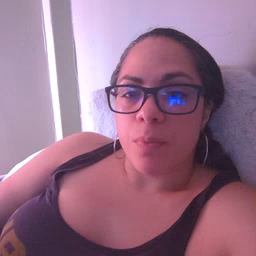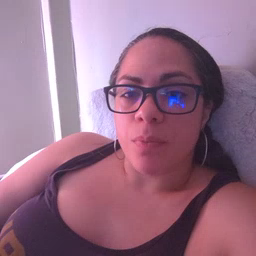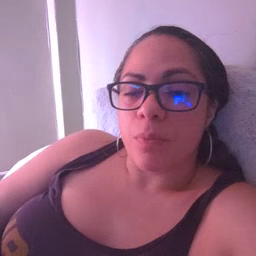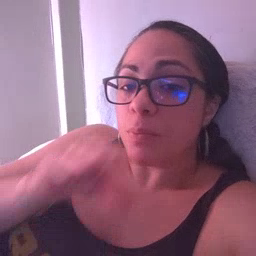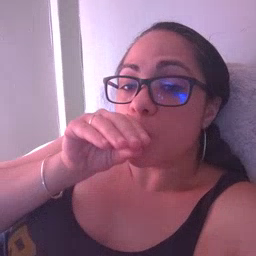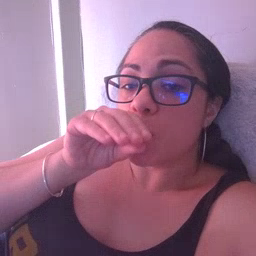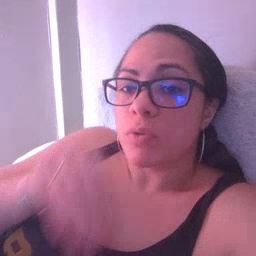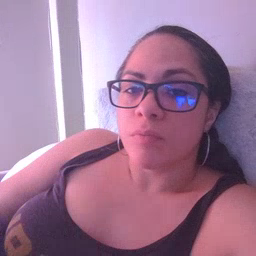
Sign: goose